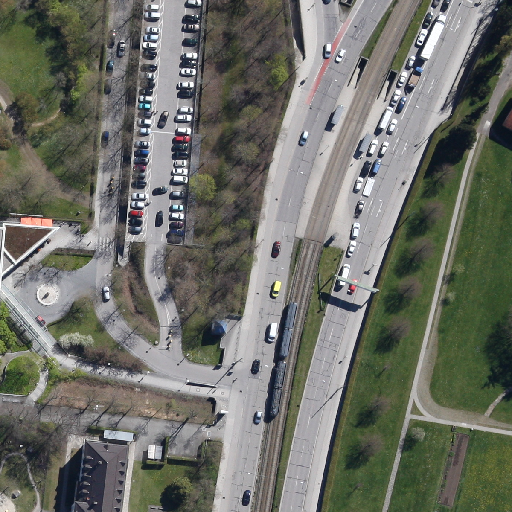
Referring expression: long truck driving on the road